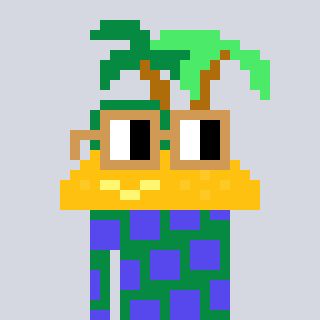
a pixel art character with square brown glasses, a island-shaped head and a green-colored body on a cool background